Interaction volume radius: 10 \u00c5
Interaction volume height: 20 \u00c5
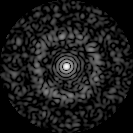
Disorder parameter: 0.8305